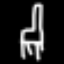
Label: chair